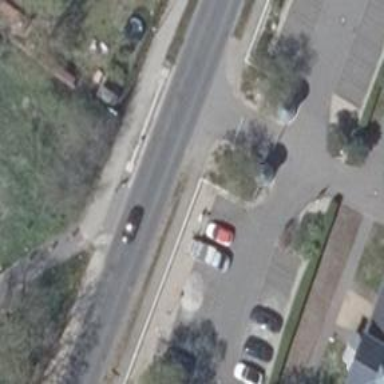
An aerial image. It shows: Public transport stop position.